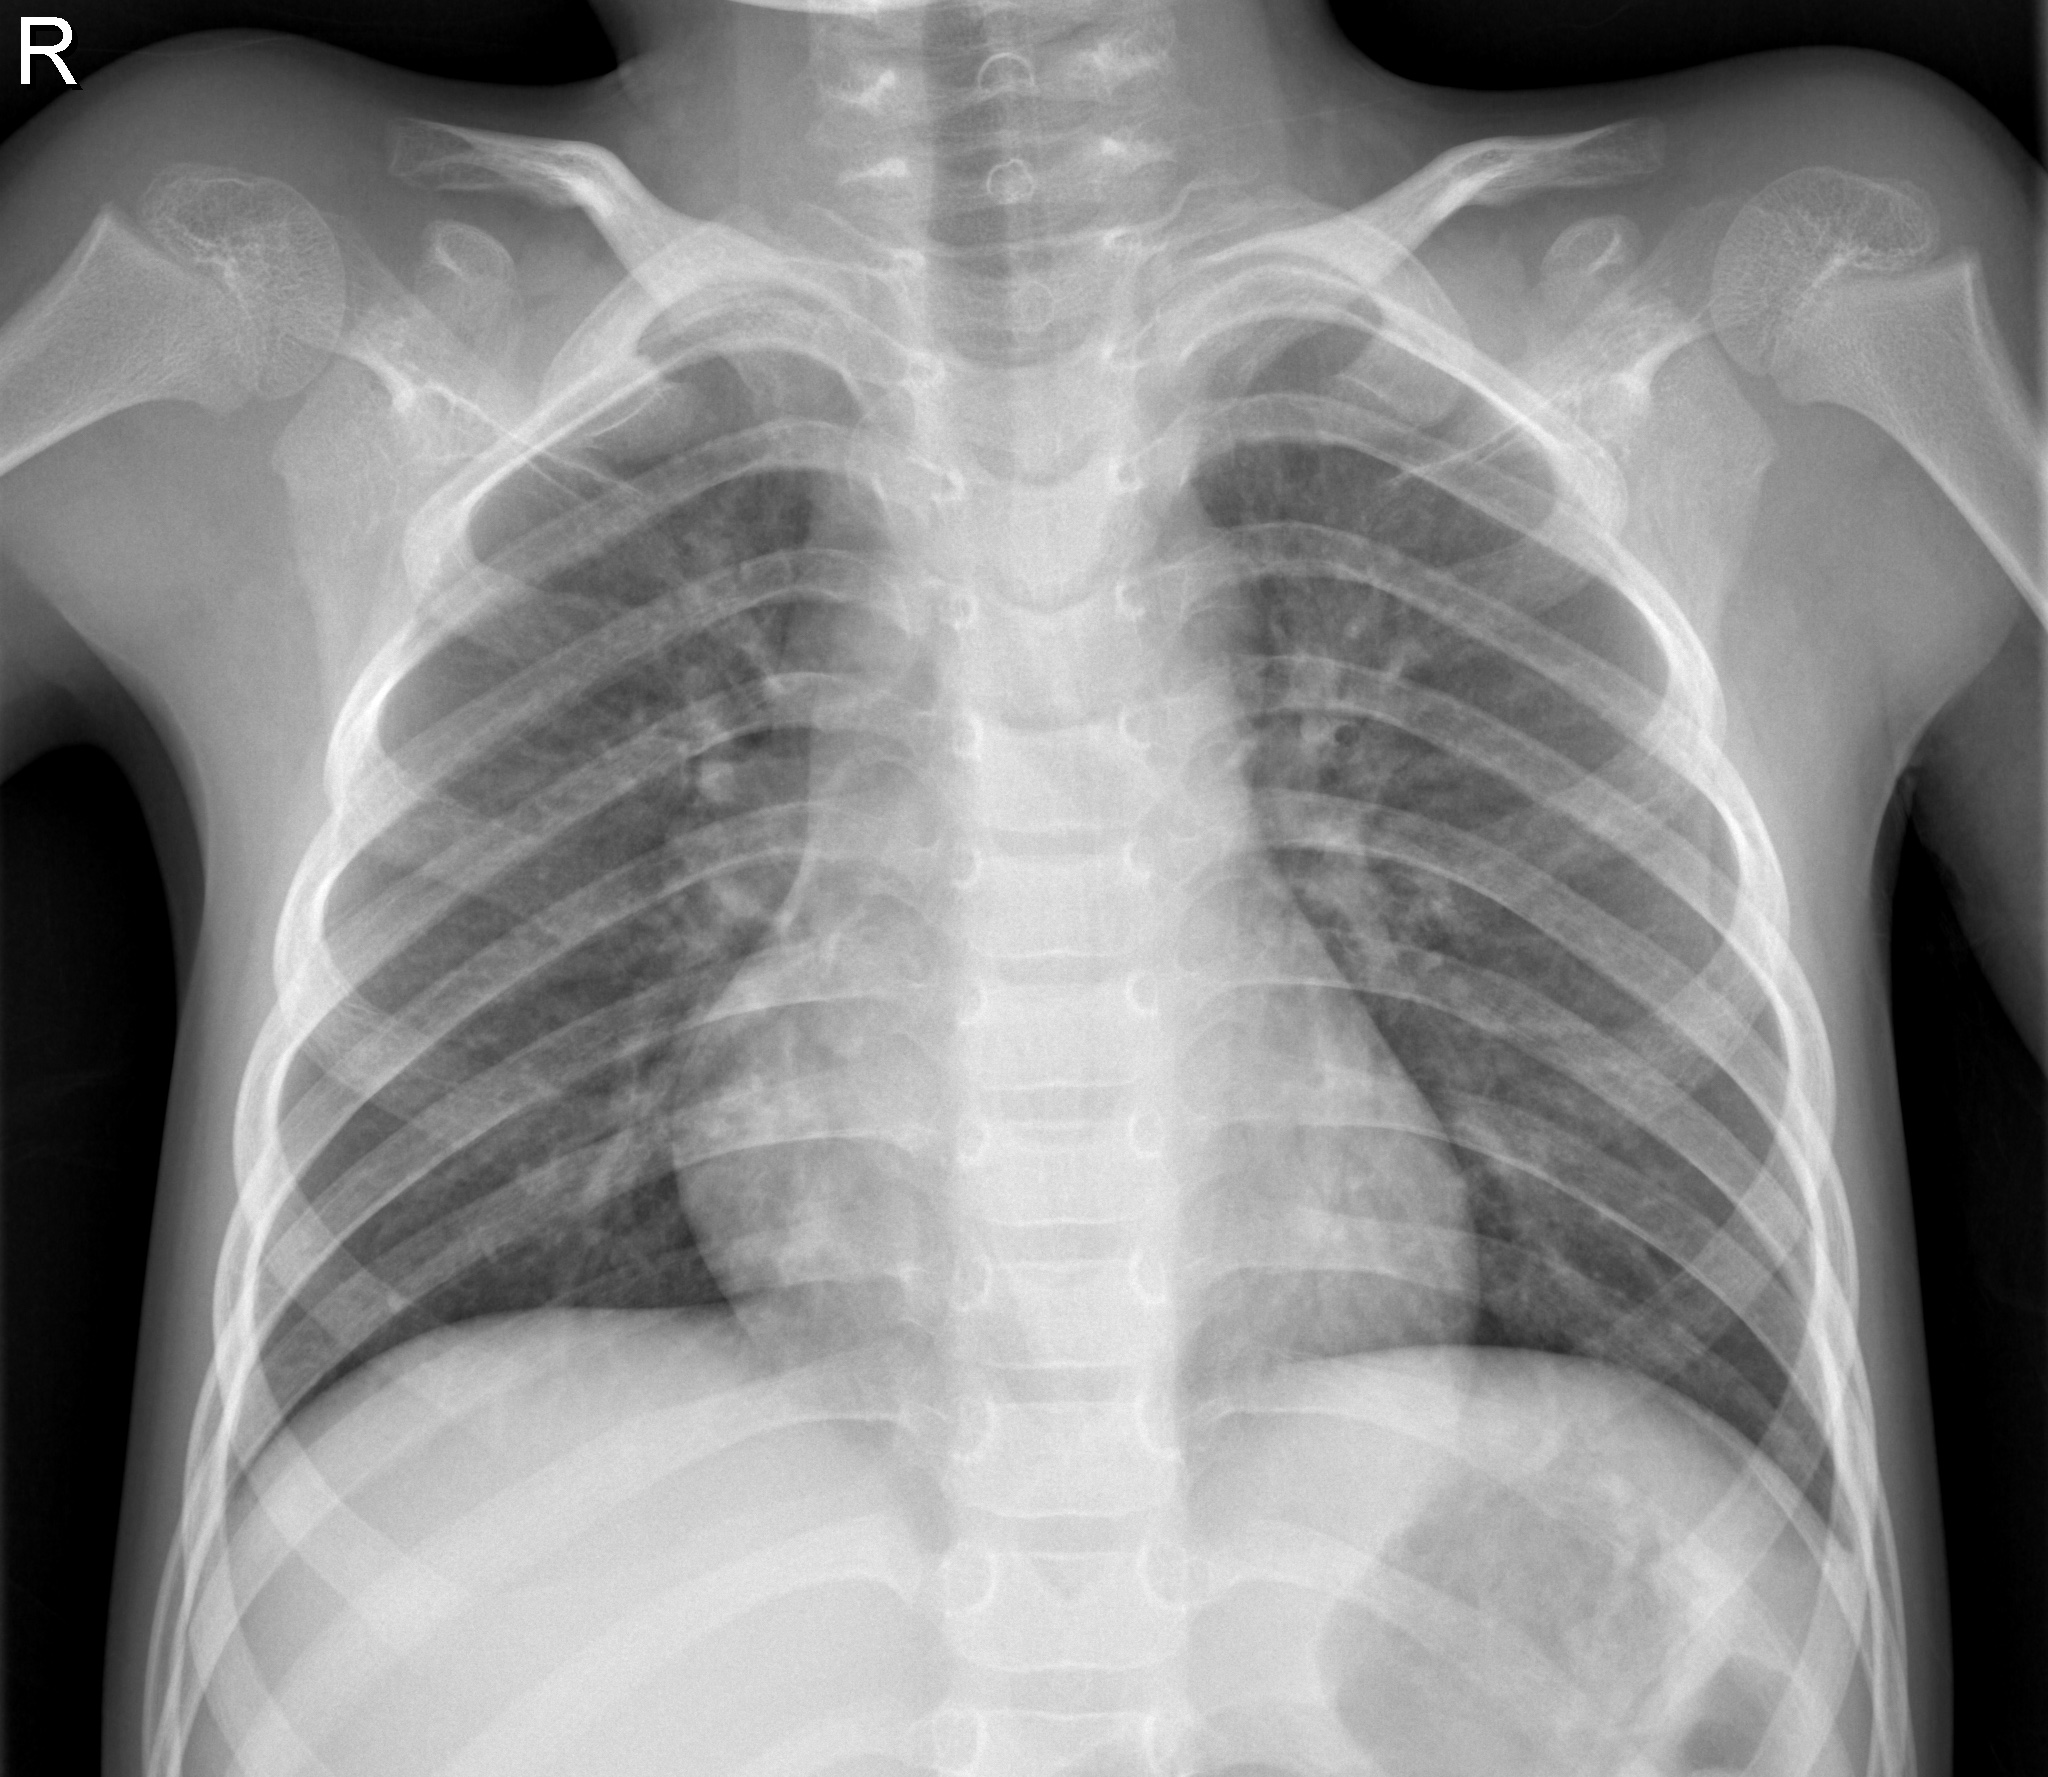
Diagnosis: NORMAL